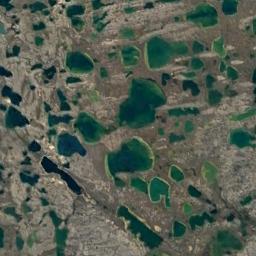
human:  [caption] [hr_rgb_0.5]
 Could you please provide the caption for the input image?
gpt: The wetland consists of bare land, Green plants and water .

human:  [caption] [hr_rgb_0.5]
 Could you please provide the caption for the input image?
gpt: Half the area of this wetland is dark blue water .

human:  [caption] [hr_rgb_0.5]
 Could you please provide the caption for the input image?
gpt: The blue lake in a wetland is covered by large swaths of dense vegetation .

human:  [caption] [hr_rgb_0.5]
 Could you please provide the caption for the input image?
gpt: Many waters of different sizes and shapes are surrounded by wetlands .

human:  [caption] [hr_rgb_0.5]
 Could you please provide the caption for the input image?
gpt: There are many green lakes on the wetland .